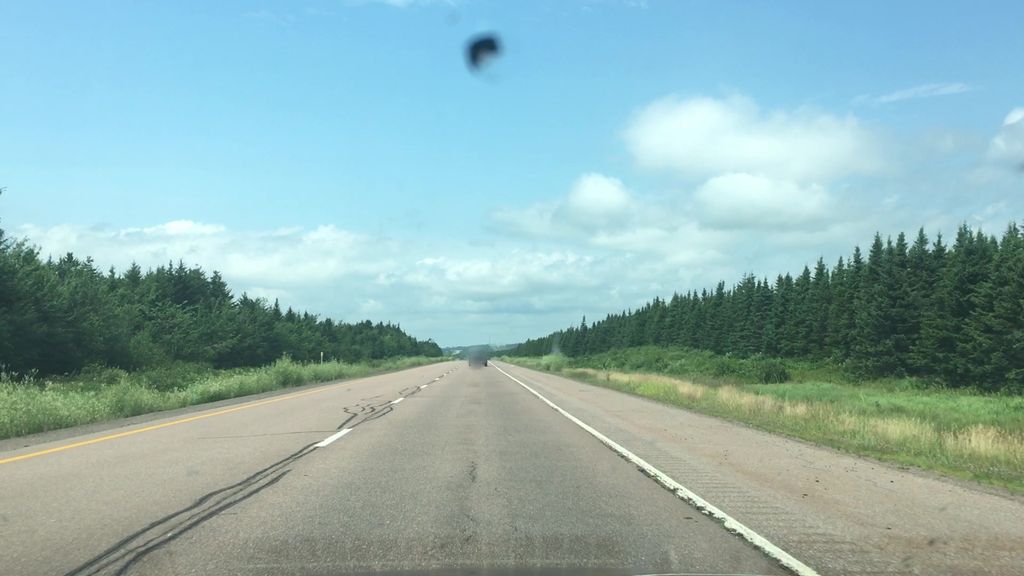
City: charlottetown